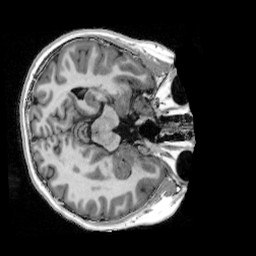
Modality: UNIT1_denoised
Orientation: axial
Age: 11
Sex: female
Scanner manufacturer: siemens
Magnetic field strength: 3 T
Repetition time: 4 s
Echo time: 0.00303 s